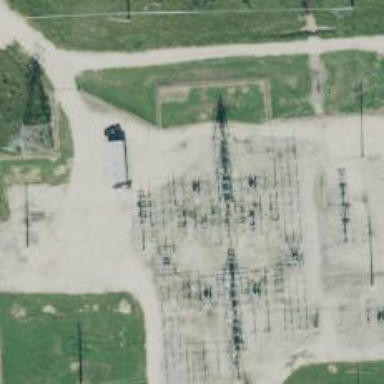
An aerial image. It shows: Switch for power supply.